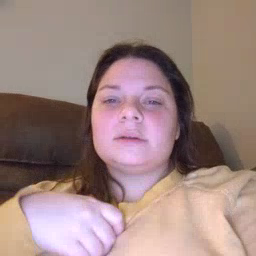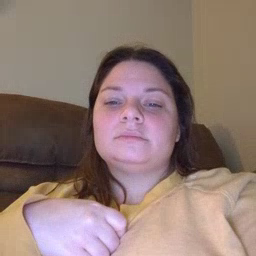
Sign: on